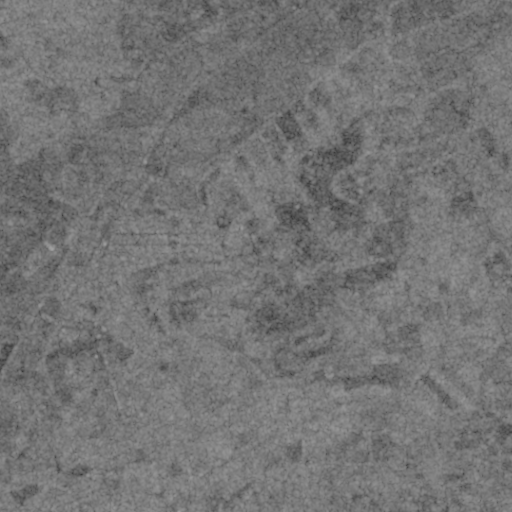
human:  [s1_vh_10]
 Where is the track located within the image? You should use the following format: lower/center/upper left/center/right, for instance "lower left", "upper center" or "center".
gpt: The track is located in the lower left of the image.
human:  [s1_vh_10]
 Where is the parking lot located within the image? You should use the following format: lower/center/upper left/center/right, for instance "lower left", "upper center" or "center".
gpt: There is no parking lot in the image.

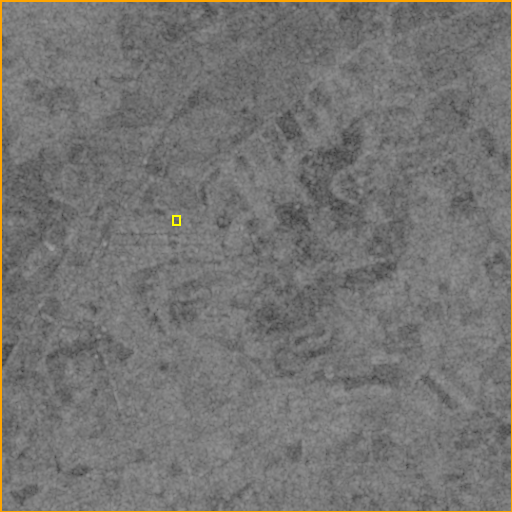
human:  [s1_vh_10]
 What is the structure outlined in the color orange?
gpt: The structure outlined in orange is a crop field.
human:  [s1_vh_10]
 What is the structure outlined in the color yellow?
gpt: The structure outlined in yellow is a park.
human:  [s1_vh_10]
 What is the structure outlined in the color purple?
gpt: There is no purple outline.